已知椭圆 $M$：$\dfrac{x^2}{a^2} + \dfrac{y^2}{b^2} = 1$（$a > b > 0$）的焦距为 $2\sqrt{3}$，上、下顶点分别为 $A$、$B$，点 $P(0,2)$ 关于直线 $y = -x$ 的对称点在椭圆 $M$ 上，过点 $P$ 的直线 $l$ 与椭圆 $M$ 相交于两个不同的点 $C$、$D$。

(1) 求椭圆 $M$ 的方程；

(2) 求 $\overrightarrow{OC} \cdot \overrightarrow{OD}$ 的取值范围；

(3) 当 $AD$ 与 $BC$ 相交于点 $Q$ 时，试问点 $Q$ 的纵坐标是否为定值？若是，则求出该定值；若否，请说明理由。
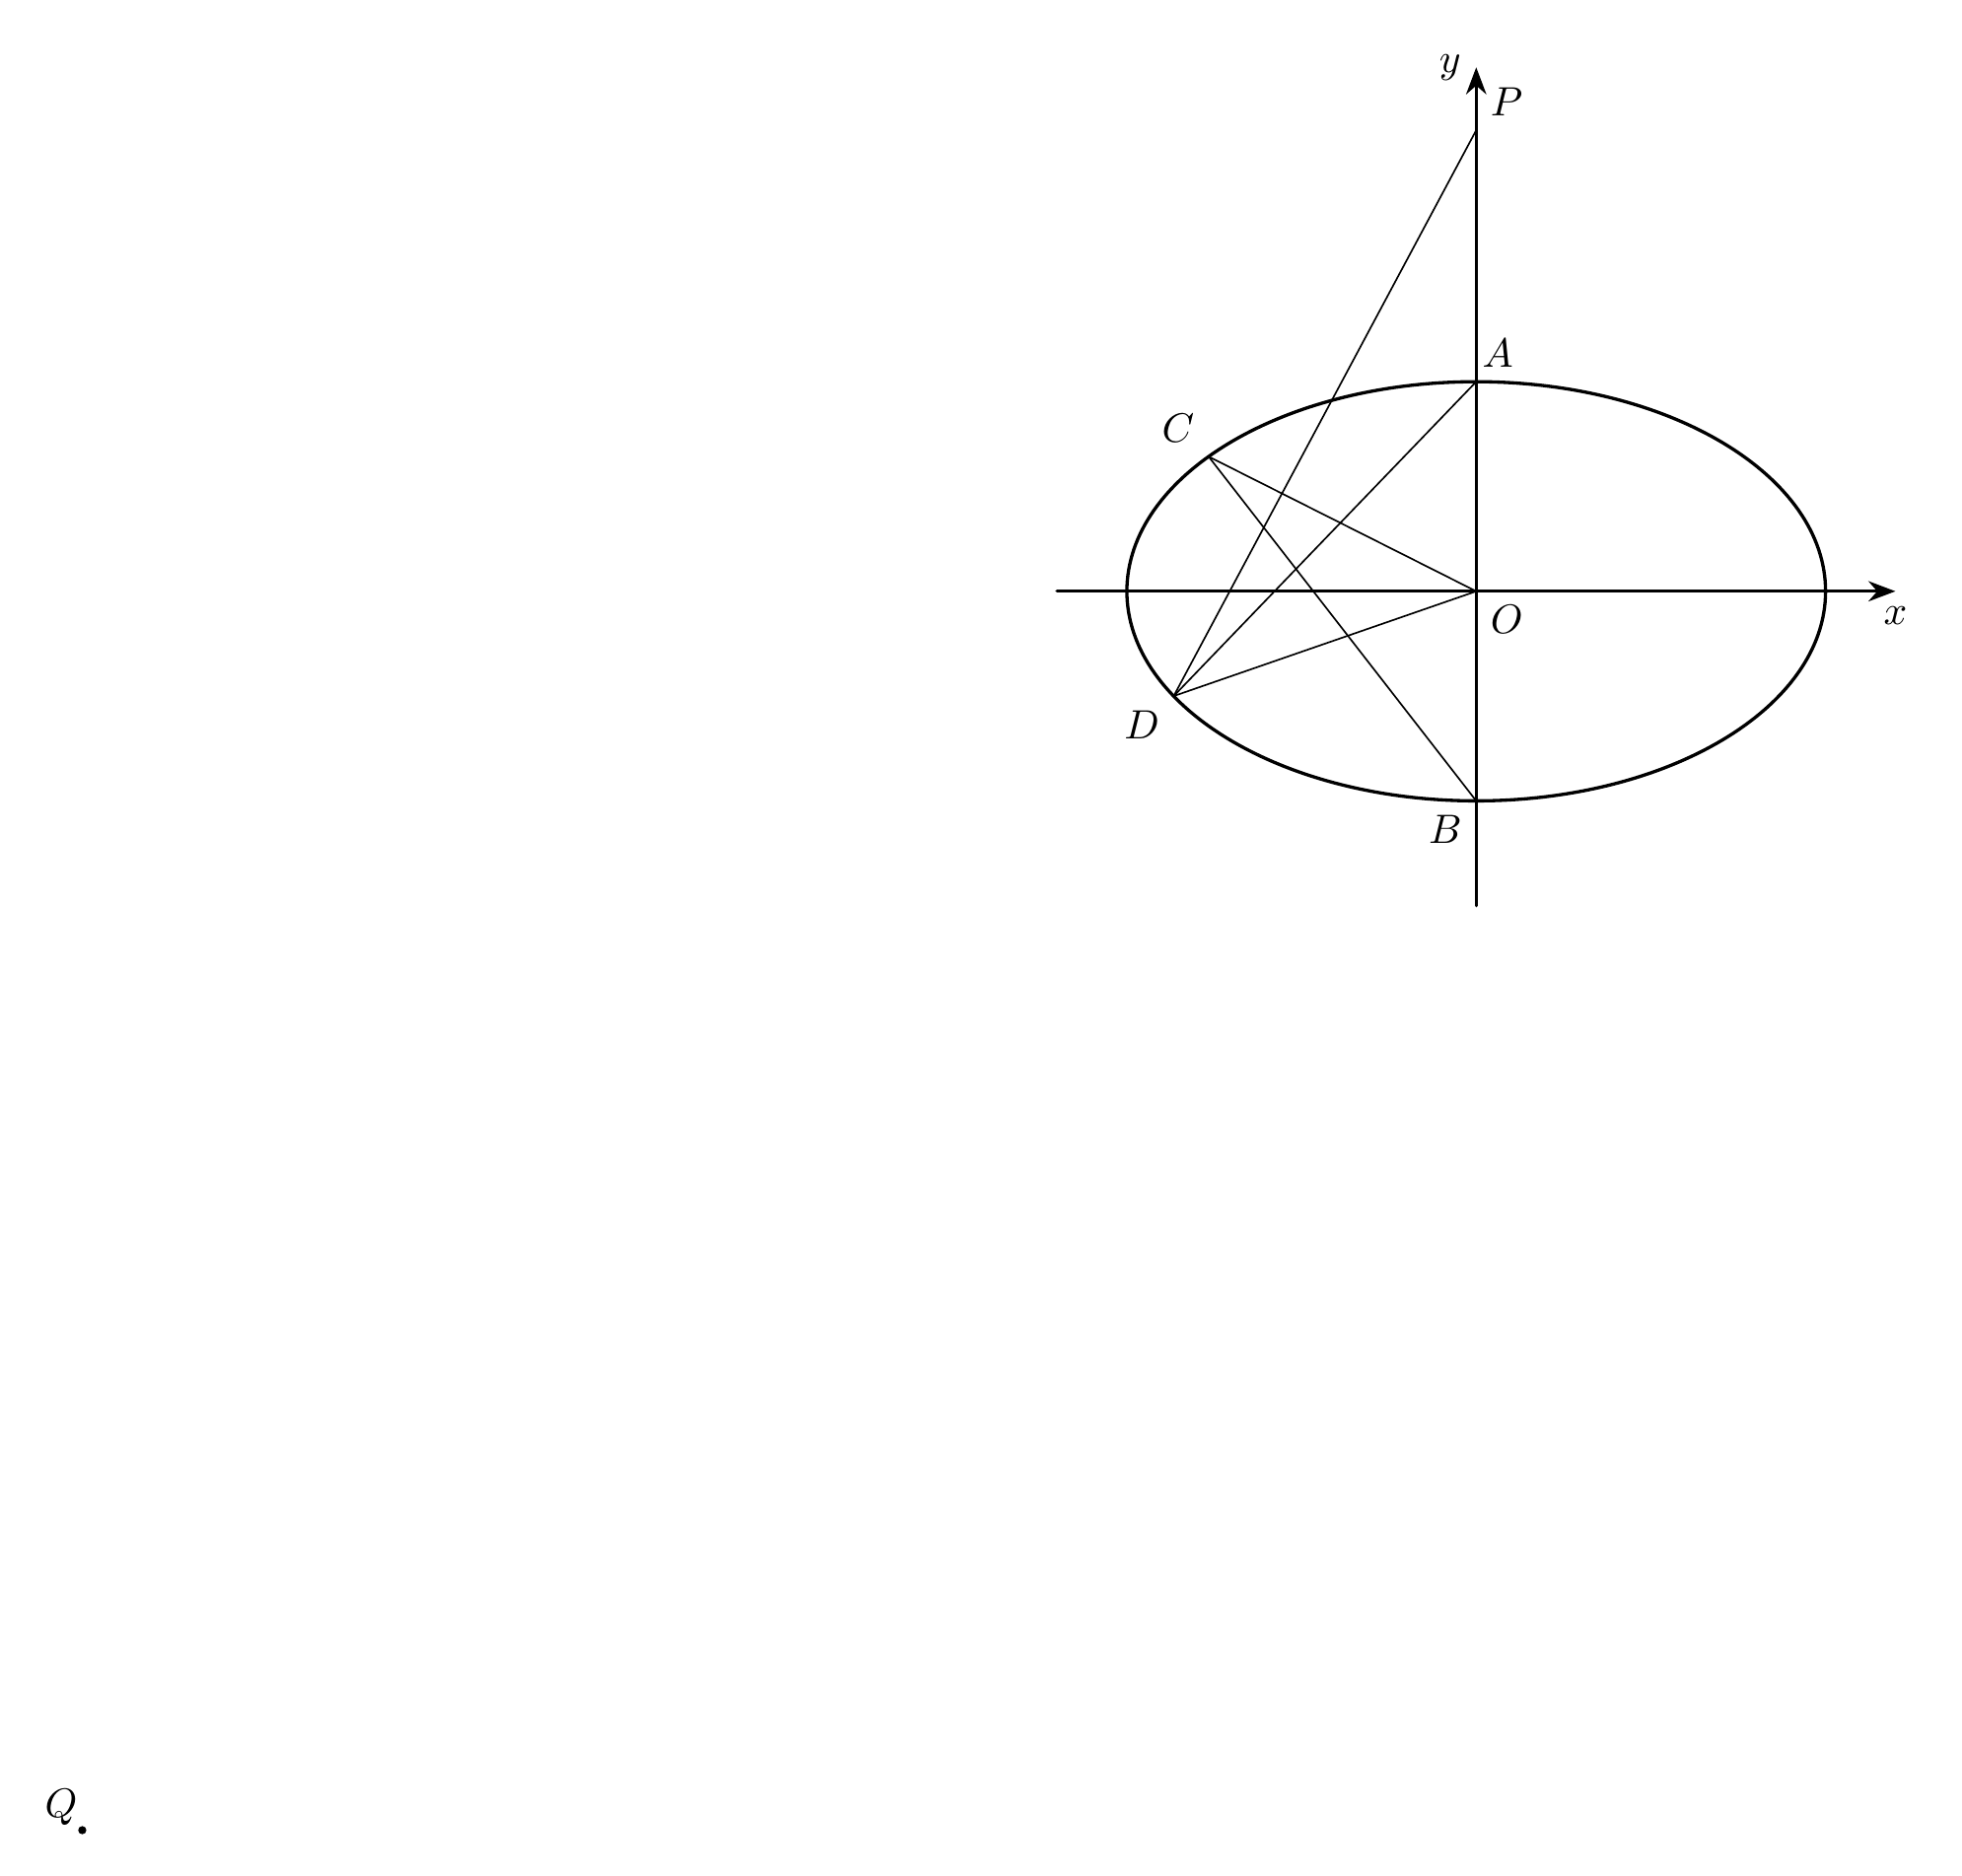
【解答】
\vspace{1em}

\textbf{【答案】}
(1) $\dfrac{x^2}{4} + y^2 = 1$

(2) $\left[-1, \dfrac{13}{4}\right)$

(3) 是，$\dfrac{1}{2}$

\vspace{1em}

\textbf{【分析】}
(1) 求出点 $P(0,2)$ 关于直线 $y = -x$ 的对称点，由椭圆的性质得出 $a,b$，进而得出椭圆 $M$ 的方程；

(2) 当直线 $l$ 的斜率不存在时，求出 $C,D$ 的坐标，由数量积公式得出 $\overrightarrow{OC} \cdot \overrightarrow{OD} = -1$，当直线 $l$ 的斜率存在时，设出方程 $y = kx + 2$，并联立椭圆方程
\[
\begin{cases}
y = kx + 2 \\
\dfrac{x^2}{4} + y^2 = 1
\end{cases}
\]
由韦达定理求出 $x_1 + x_2 = -\dfrac{16k}{1 + 4k^2}, x_1x_2 = \dfrac{12}{1 + 4k^2}$，再由数量积公式得出 $\overrightarrow{OC} \cdot \overrightarrow{OD} = -1 + \dfrac{17}{1 + 4k^2}$，再结合 $k$ 的范围求出 $\overrightarrow{OC} \cdot \overrightarrow{OD}$ 的取值范围；

(3) 设出直线 $AD$，直线 $BC$ 的方程，联立两直线方程求出点 $Q$ 的纵坐标 $y = \dfrac{2kx_1x_2 + x_1 + 3x_2}{3x_2 - x_1}$，再结合 $4kx_1x_2 = -3(x_1 + x_2)$，从而可求解。

\vspace{1em}

\textbf{【详解】}
(1) 因为点 $P(0,2)$ 关于直线 $y = -x$ 的对称点为 $(-2,0)$，且 $(-2,0)$ 在椭圆 $M$ 上，

所以 $a = 2$，又因为 $2c = 2\sqrt{3}$，故 $c = \sqrt{3}$，则 $b^2 = a^2 - c^2 = 4 - 3 = 1$，

则椭圆 $M$ 的方程为 $\dfrac{x^2}{4} + y^2 = 1$。

(2) 当直线 $l$ 的斜率不存在时，$C(0,1)$，$D(0,-1)$，此时 $\overrightarrow{OC} \cdot \overrightarrow{OD} = -1$；

当直线 $l$ 的斜率存在时，设直线 $l$ 的方程为 $y = kx + 2$，$C(x_1,y_1)$，$D(x_2,y_2)$，

联立
\[
\begin{cases}
y = kx + 2 \\
\dfrac{x^2}{4} + y^2 = 1
\end{cases}
\]
消去 $y$ 整理得 $(1 + 4k^2)x^2 + 16kx + 12 = 0$，

由题意可得 $\Delta = (16k)^2 - 48(1 + 4k^2) > 0$，化简得 $4k^2 > 3$，

则由根与系数关系得 $x_1 + x_2 = -\dfrac{16k}{1 + 4k^2}$，$x_1x_2 = \dfrac{12}{1 + 4k^2}$，

所以
\[
\begin{aligned}
\overrightarrow{OC} \cdot \overrightarrow{OD} &= x_1x_2 + y_1y_2 = (1 + k^2)x_1x_2 + 2k(x_1 + x_2) + 4 \\
&= \dfrac{12(1 + k^2)}{1 + 4k^2} - \dfrac{32k^2}{1 + 4k^2} + 4 = -1 + \dfrac{17}{1 + 4k^2},
\end{aligned}
\]

又因为 $4k^2 > 3$，所以 $-1 < -1 + \dfrac{17}{1 + 4k^2} < \dfrac{13}{4}$，

综上所述：$\overrightarrow{OC} \cdot \overrightarrow{OD} \in \left[-1, \dfrac{13}{4}\right)$。

---

(3) 点 $Q$ 的纵坐标为定值，证明如下：

由题意得，$AD: y = \dfrac{y_2 - 1}{x_2}x + 1$，$BC: y = \dfrac{y_1 + 1}{x_1}x - 1$，

将两直线方程联立，消去 $x$ 得 $y = \dfrac{2kx_1x_2 + x_1 + 3x_2}{3x_2 - x_1}$，

由 (2) 可得 $4kx_1x_2 = -3(x_1 + x_2)$，

从而得
\[
y = \dfrac{2kx_1x_2 + x_1 + 3x_2}{3x_2 - x_1} = \dfrac{-\dfrac{3}{2}(x_1 + x_2) + x_1 + 3x_2}{3x_2 - x_1} = \dfrac{\dfrac{1}{2}(3x_2 - x_1)}{3x_2 - x_1} = \dfrac{1}{2},
\]

故点 $Q$ 的纵坐标为定值 $\dfrac{1}{2}$。